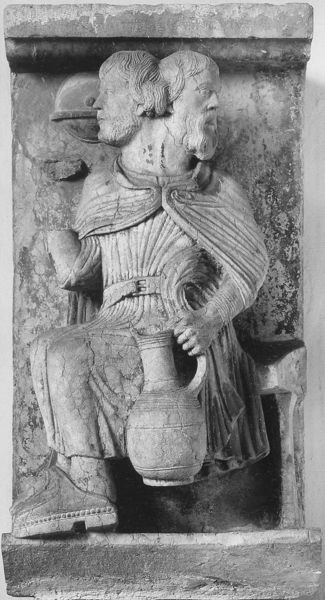
Titel: Monatsreliefs
Institution: Ferrara, Dommuseum
Schlagwörter: hand, mann, umhang, wasser, männer, nase, profil, gürtel, bart, wand, architektur, falten, stein, vollbart, figur, gewand, mantel, person, henkel, krug, skulptur, relief, fassade, schuhe, bank, detail, plastik, foto, flechten, fries, gesims, sitzbank, kurg, wasserkrug, kruf, doppelkopf, doppelköpfig, sohlen, wasserträger, sitzeng, januskopf, janus